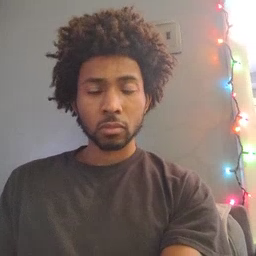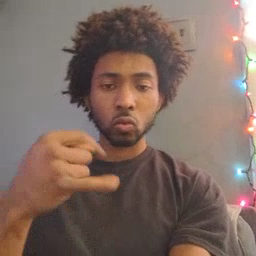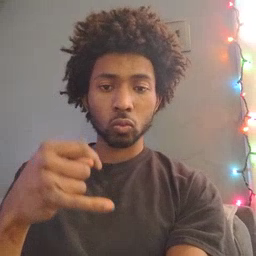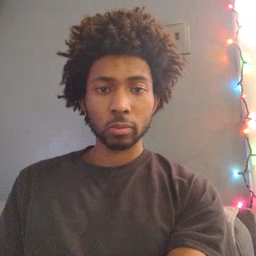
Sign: toy